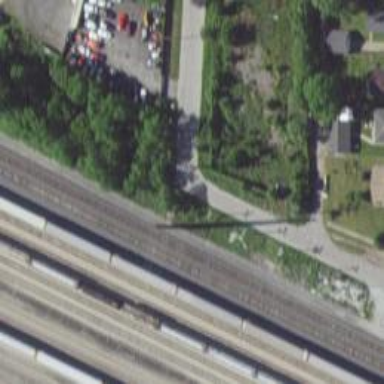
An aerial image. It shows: Railway track.